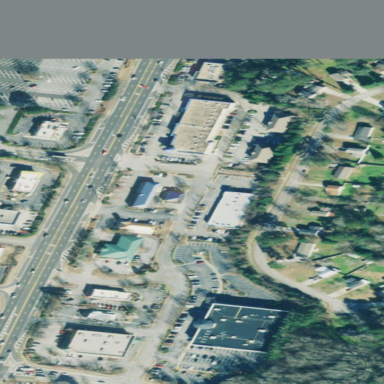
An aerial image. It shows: Retail area.